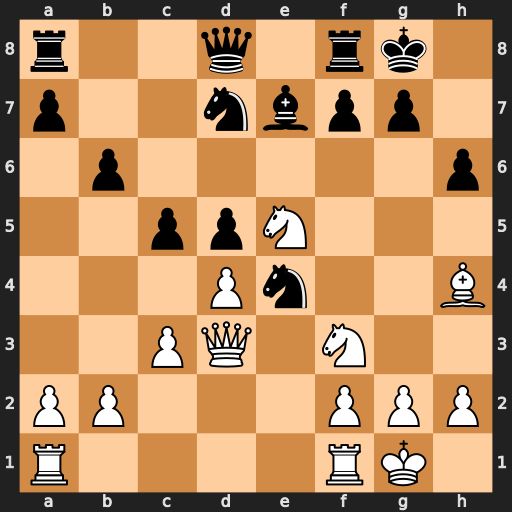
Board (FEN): r2q1rk1/p2nbpp1/1p5p/2ppN3/3Pn2B/2PQ1N2/PP3PPP/R4RK1
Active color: w
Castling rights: -
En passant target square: -
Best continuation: Nc6 Bxh4 Nxd8